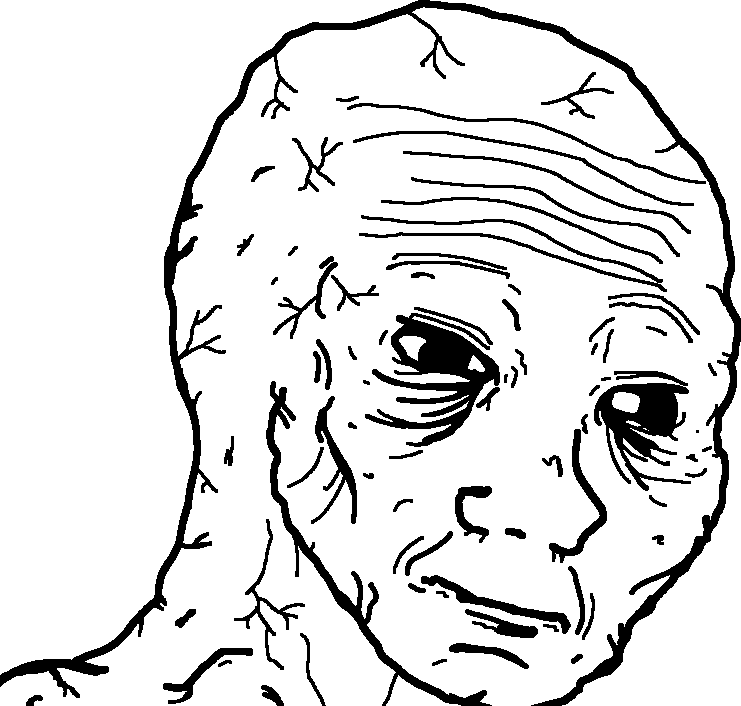
Label: 5_Tired_Wojak